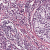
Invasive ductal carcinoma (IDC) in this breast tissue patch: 1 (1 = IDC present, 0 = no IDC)